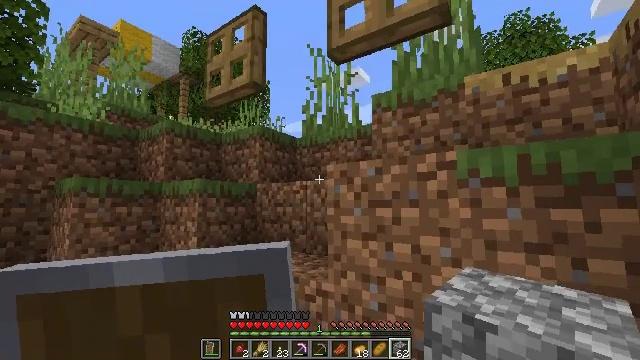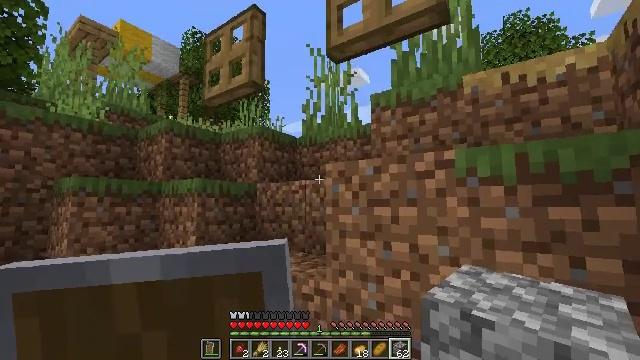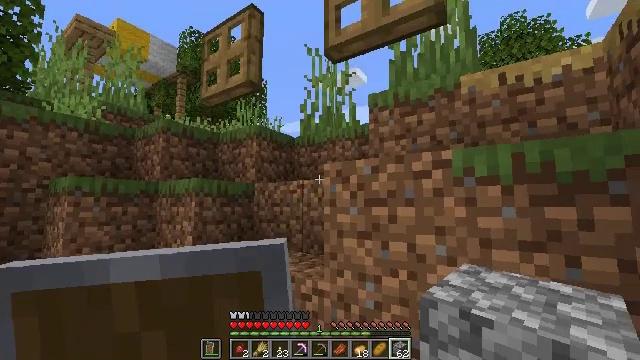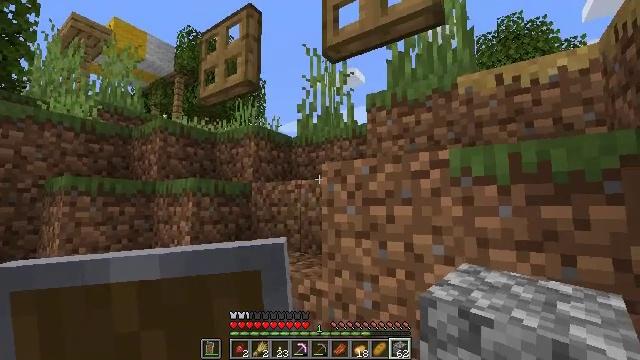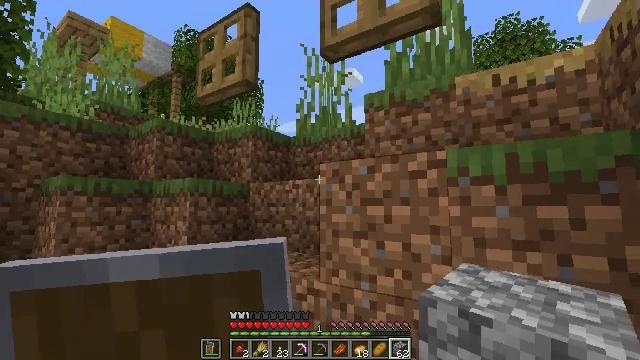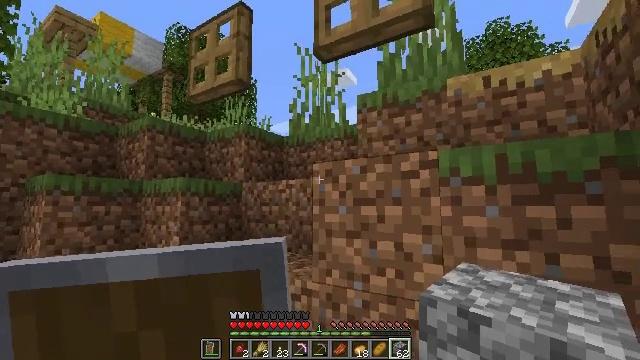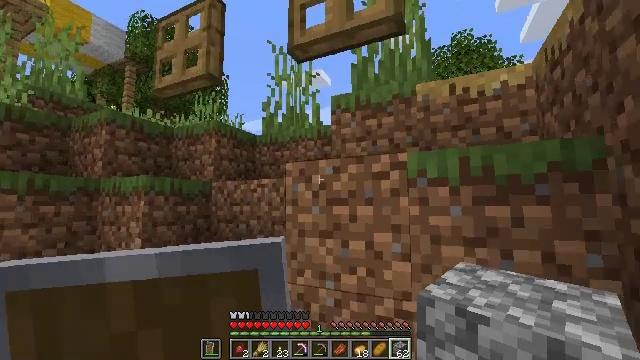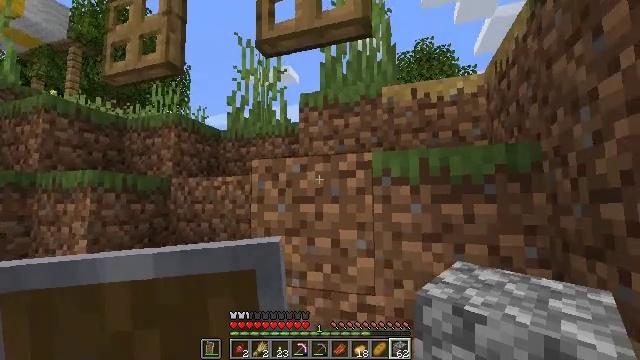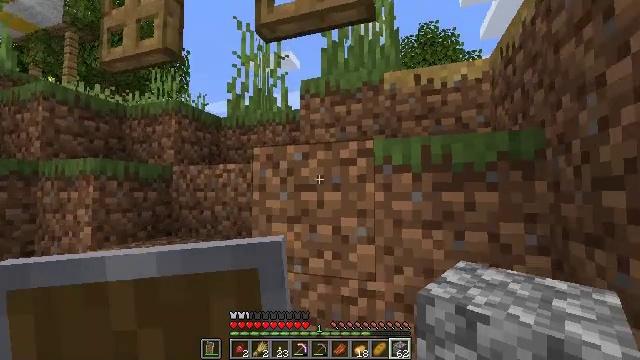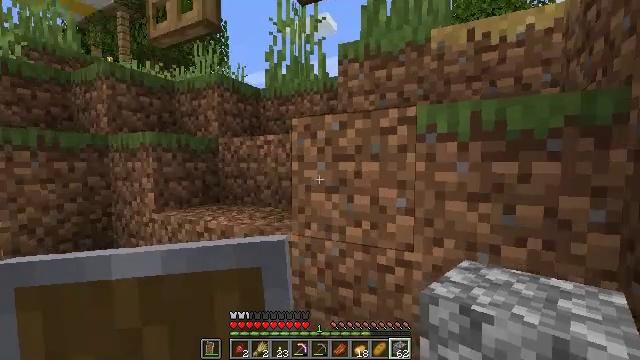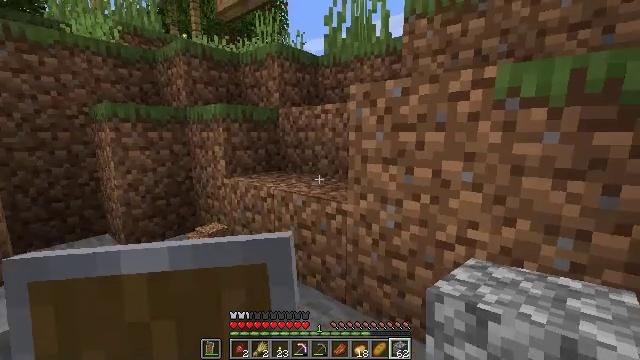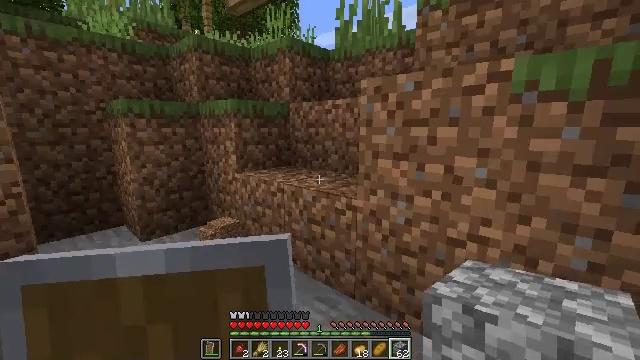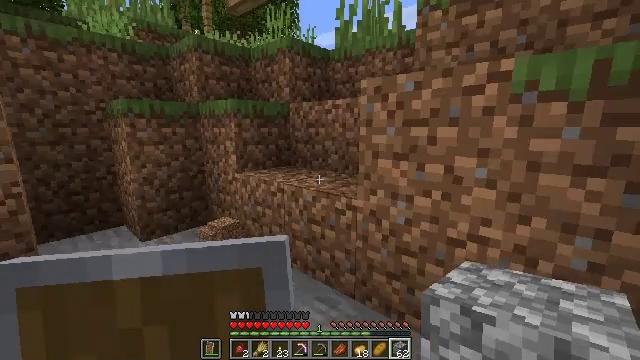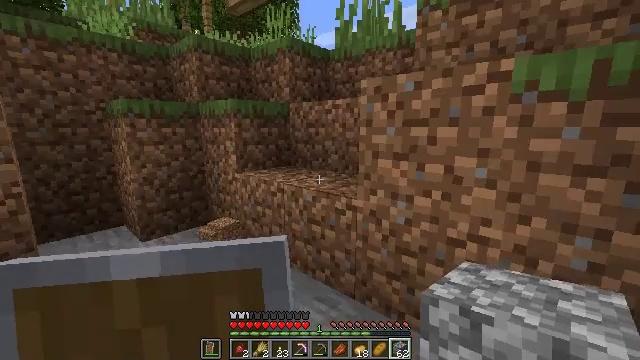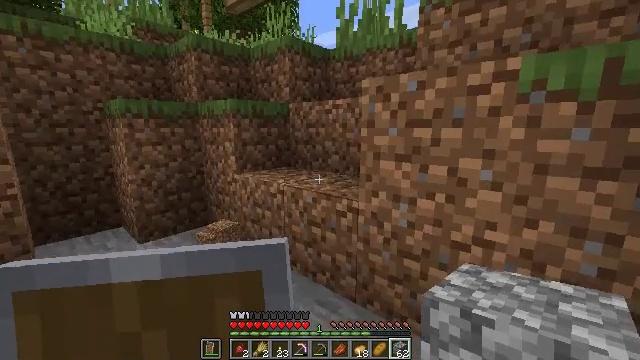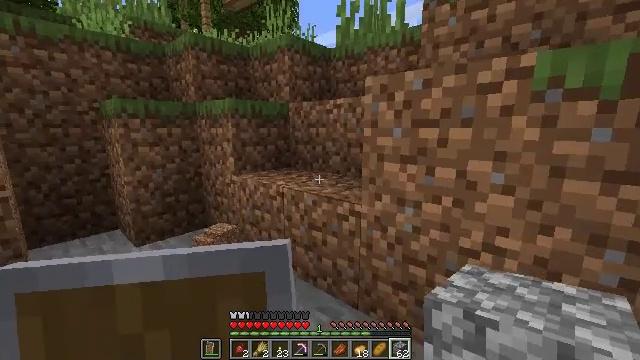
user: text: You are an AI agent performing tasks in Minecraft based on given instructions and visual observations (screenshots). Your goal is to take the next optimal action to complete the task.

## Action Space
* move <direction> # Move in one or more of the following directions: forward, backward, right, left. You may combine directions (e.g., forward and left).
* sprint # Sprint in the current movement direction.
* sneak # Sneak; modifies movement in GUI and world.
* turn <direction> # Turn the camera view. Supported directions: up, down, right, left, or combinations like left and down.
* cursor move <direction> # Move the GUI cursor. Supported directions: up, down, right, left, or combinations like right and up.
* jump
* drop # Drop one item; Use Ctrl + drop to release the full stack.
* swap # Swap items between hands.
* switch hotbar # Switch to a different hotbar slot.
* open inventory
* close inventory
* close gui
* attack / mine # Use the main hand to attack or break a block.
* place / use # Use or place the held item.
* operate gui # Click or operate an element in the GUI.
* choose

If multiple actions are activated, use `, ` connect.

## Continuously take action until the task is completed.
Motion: motion action
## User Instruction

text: Drop an oxeye daisy.
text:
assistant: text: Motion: no_op
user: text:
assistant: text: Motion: no_op
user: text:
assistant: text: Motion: no_op
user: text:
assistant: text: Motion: no_op
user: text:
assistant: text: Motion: turn right
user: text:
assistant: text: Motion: turn right
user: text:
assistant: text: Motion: turn right
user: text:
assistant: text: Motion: turn down
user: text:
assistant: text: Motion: turn left and down
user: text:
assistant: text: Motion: turn left and down
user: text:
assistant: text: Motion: turn left and down
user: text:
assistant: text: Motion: no_op
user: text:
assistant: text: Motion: no_op
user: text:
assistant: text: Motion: move forward
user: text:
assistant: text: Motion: move forward
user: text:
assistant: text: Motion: move forward
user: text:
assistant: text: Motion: move forward
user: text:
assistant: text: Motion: move forward
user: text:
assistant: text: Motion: move forward
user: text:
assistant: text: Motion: move forward
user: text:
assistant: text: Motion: move forward
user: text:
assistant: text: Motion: move forward
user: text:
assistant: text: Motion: move forward, jump
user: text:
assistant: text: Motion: move forward, turn right and up, jump
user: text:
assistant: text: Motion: move forward, turn right and up, jump
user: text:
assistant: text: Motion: move forward, turn right and up, jump
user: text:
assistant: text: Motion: move forward, turn right and up, jump
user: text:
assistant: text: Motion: move forward, turn right and up
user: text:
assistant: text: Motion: move forward, turn right and up
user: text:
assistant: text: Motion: move forward, turn right